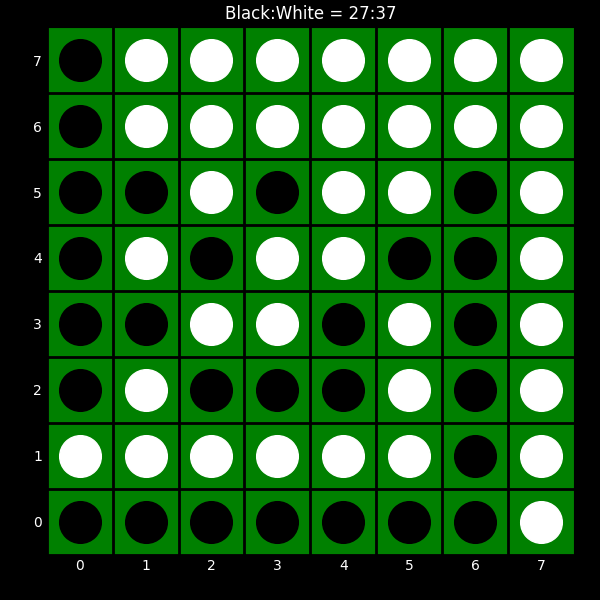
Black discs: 27
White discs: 37